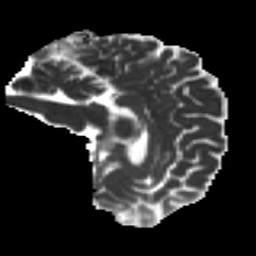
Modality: MD
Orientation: sagittal
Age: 40
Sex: male
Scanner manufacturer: ge
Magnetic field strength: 3 T
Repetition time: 7.8 s
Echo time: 0.0607 s